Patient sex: M
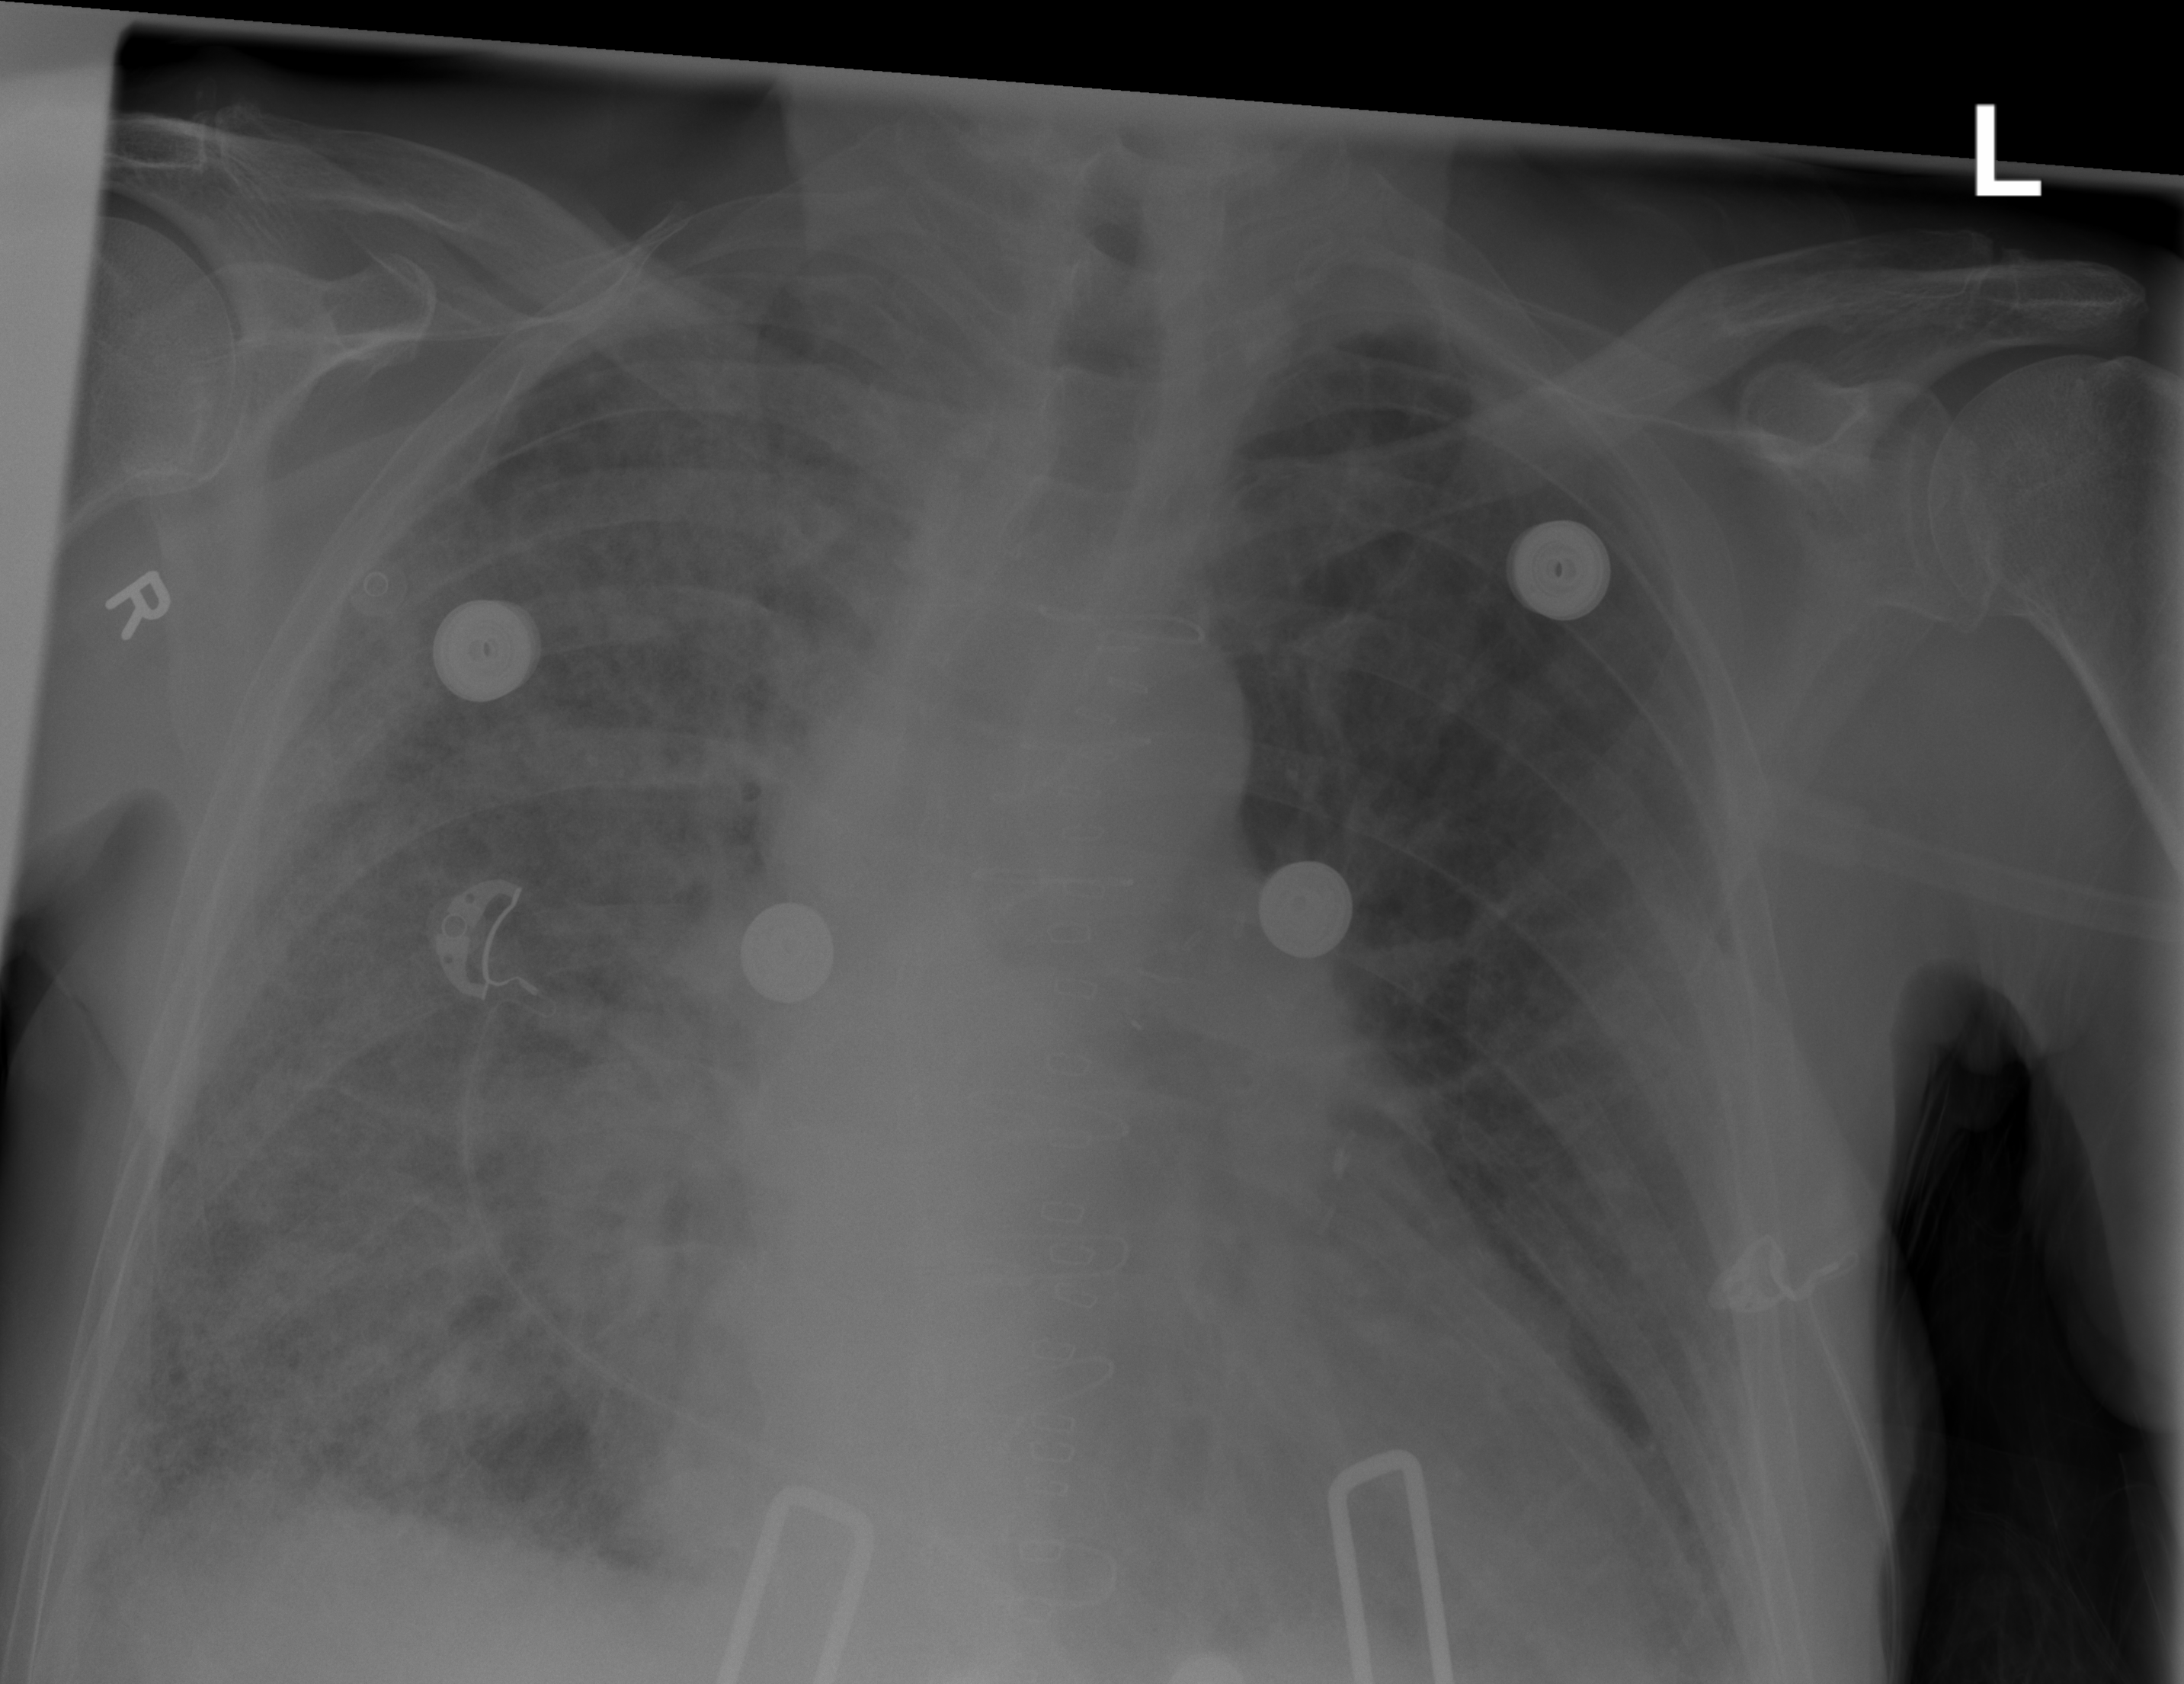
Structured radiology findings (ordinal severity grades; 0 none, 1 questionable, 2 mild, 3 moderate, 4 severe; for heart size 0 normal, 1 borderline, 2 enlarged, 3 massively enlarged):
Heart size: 2
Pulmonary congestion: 2
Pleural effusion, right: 0
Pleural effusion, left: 2
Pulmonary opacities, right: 4
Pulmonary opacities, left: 1
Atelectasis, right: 2
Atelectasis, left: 2